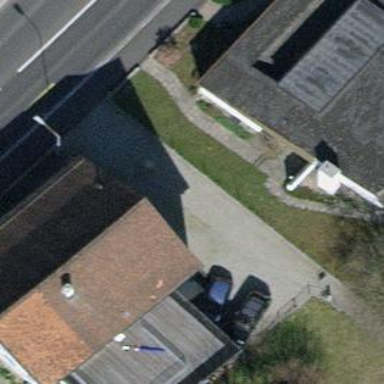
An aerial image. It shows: Simple and straightforward house.